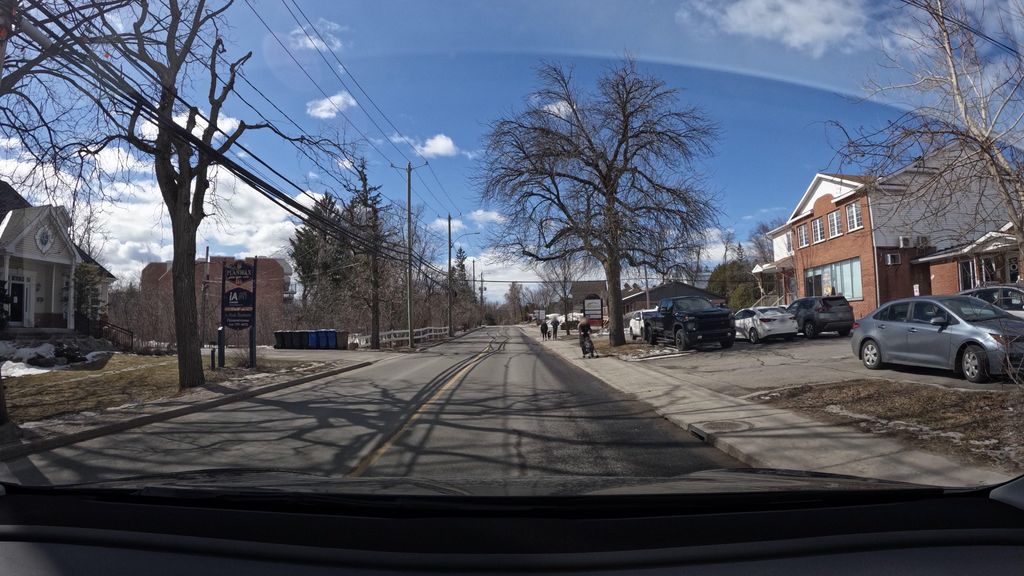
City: montreal